Question: I have a live binding here from an Edit control to a SpinBox control.
Selecting it and pressing the Delete key on the keyboard has no effect. Neither do Ctrl+X, or the Edit -> Cut or Edit -> Delete menu items.
How do I remove it?

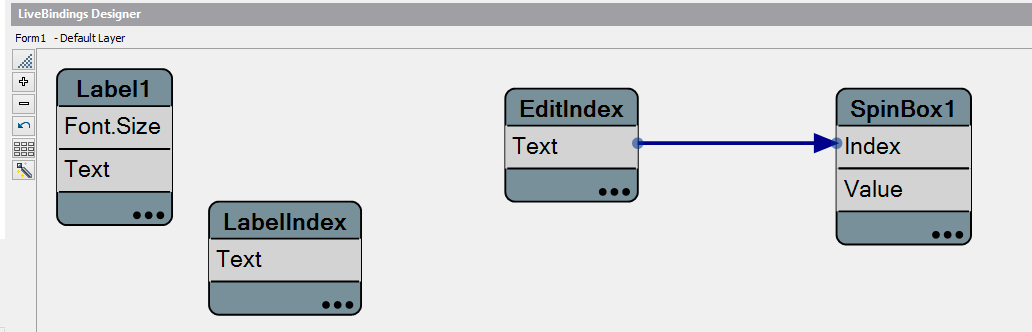
Answer: Right click on the link and click "Remove link". Maybe some day, deleting a link will work in a more intuitive manner.